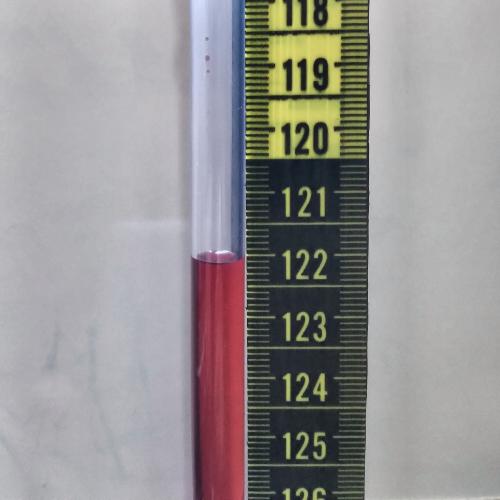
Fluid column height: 122.1 cm